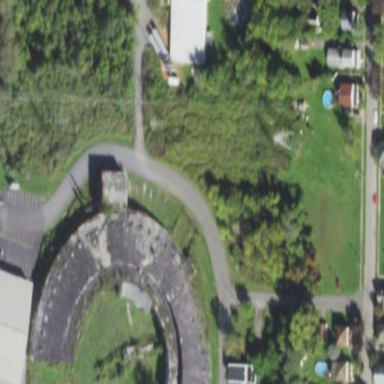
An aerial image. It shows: Building that serves as railway roundhouse.